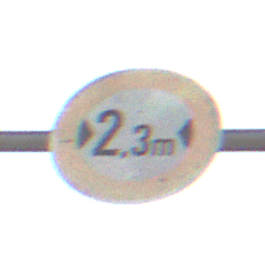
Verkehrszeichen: TatsaechlicheBreite2Komma3
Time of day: MorningAfternoon
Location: Outdoor (Suburban)
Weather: PartlyCloudy
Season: NotSpecified
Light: Natural